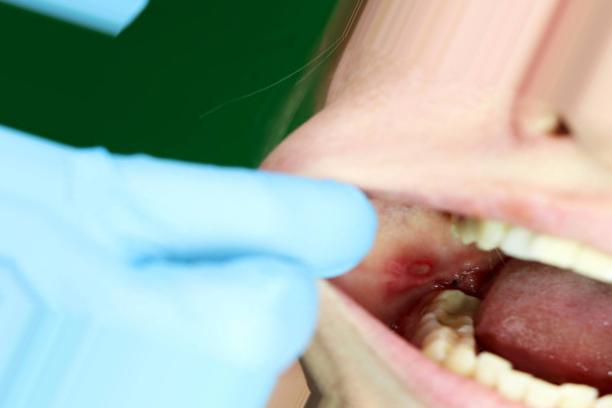
Condition: Mouth Ulcer